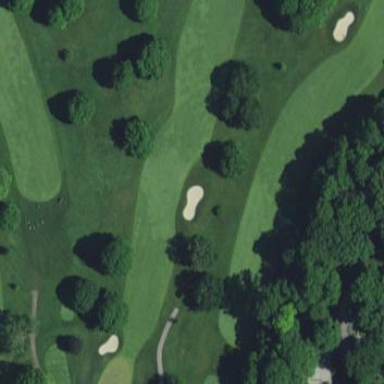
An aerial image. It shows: Golf fairway surrounded by grass.